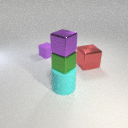
small purple metal cube above small green metal cube